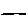
Label: line